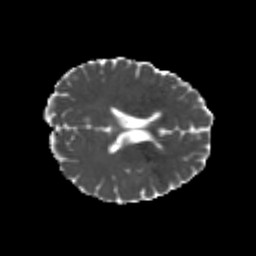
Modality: MD
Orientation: axial
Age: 23
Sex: male
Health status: healthy
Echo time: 0.074 s